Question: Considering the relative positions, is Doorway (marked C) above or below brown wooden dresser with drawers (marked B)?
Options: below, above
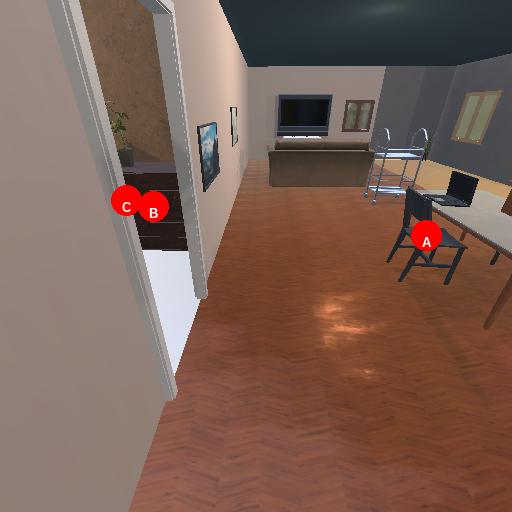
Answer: below